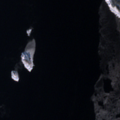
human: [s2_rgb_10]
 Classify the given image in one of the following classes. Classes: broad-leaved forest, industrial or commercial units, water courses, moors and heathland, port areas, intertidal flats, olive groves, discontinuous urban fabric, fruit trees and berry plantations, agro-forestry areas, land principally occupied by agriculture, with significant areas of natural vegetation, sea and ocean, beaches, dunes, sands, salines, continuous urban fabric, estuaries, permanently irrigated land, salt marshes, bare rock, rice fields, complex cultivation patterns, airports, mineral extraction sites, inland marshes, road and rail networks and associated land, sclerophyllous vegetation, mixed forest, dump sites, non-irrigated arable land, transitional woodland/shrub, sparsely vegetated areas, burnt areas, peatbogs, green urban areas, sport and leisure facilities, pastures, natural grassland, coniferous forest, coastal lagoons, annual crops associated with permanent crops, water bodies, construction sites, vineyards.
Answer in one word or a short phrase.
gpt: coniferous forest, sea and ocean